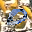
Label: 0